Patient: sex M, age 48
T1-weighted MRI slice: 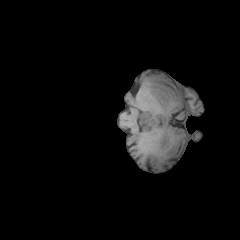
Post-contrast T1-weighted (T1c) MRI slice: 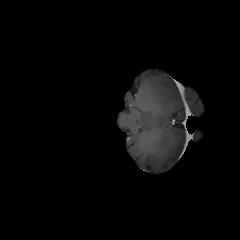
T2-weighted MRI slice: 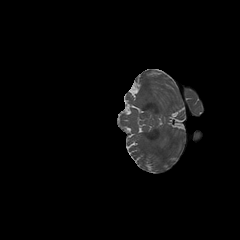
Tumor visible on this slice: no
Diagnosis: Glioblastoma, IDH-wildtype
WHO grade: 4